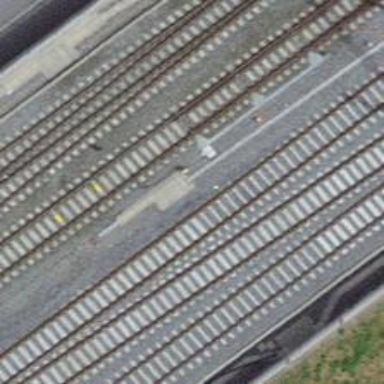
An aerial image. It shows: Railway switch.